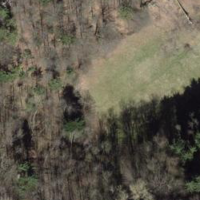
EUNIS habitat code: 41
Species observed at this site:
Pholidoptera griseoaptera
Tettigonia viridissima
Gomphocerippus rufus
Pseudochorthippus parallelus
Chorthippus brunneus
Roeseliana roeselii